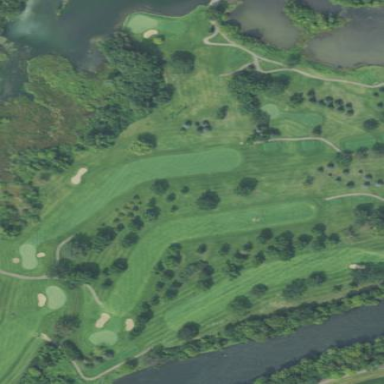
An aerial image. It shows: Grassy area designated as golf fairway.